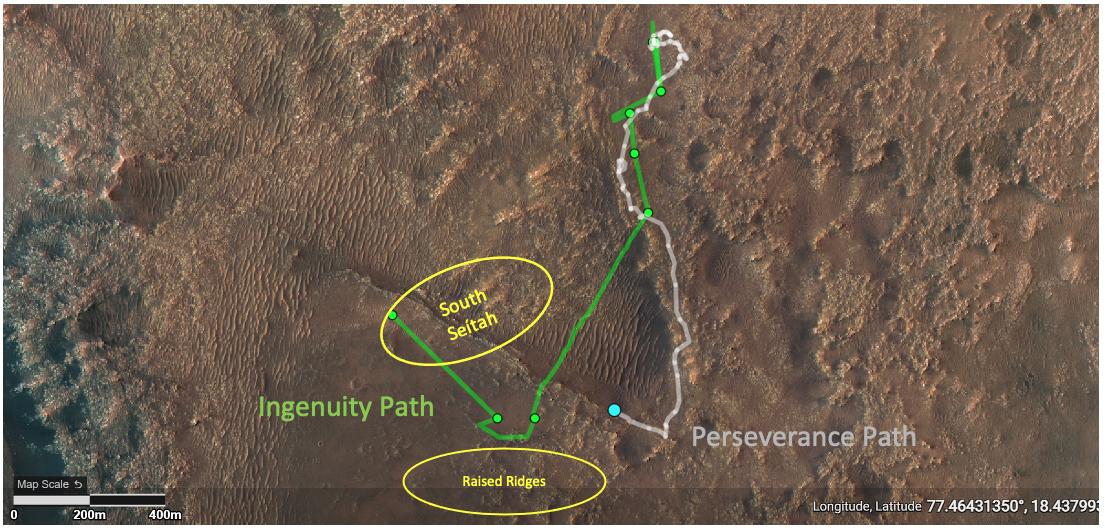
Ground Tracks of NASA's Perseverance and Ingenuity Mars 2020 Rover, Mars Helicopter, Mars